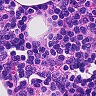
Metastatic tissue present: no